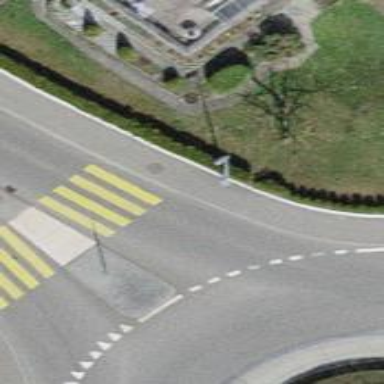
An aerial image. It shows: Sidewalk.